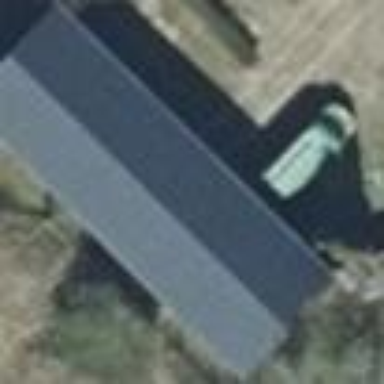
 oriented along the structure. The roof is painted grey."